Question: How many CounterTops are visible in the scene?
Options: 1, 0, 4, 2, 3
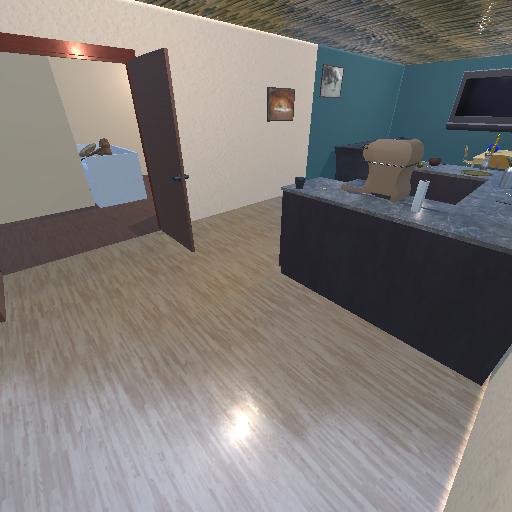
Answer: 1